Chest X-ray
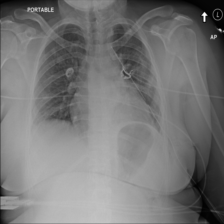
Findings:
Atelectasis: negative
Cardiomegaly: negative
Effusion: negative
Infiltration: negative
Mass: negative
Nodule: negative
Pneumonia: negative
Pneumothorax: positive
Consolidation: negative
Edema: negative
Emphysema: positive
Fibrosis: negative
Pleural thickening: negative
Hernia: negative